Field crop: tomato
Growth stage: 1
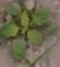
Species: solanum